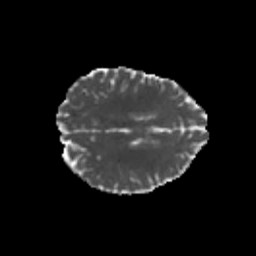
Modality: MD
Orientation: axial
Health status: healthy
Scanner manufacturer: philips
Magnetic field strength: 3 T
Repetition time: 6.964 s
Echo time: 0.092 s